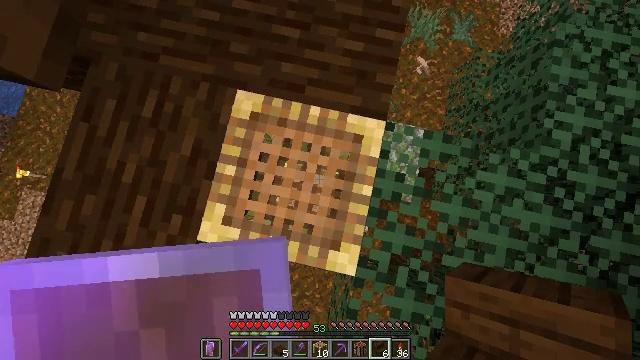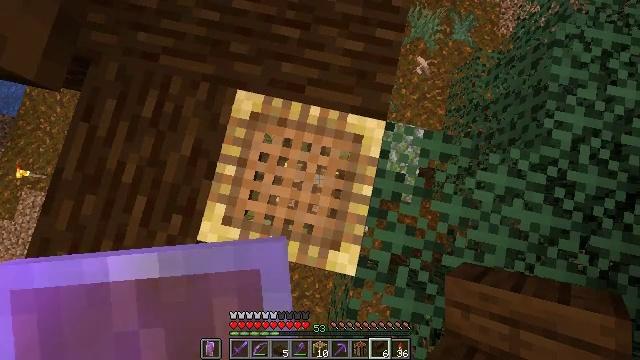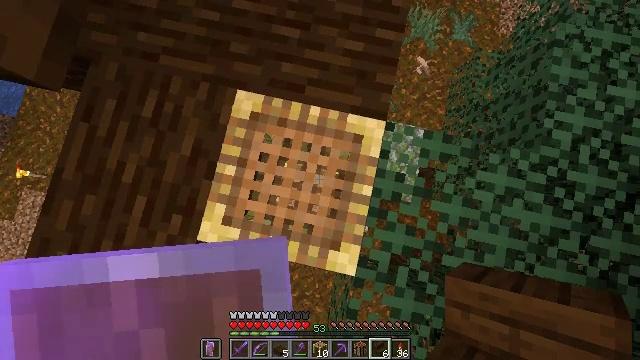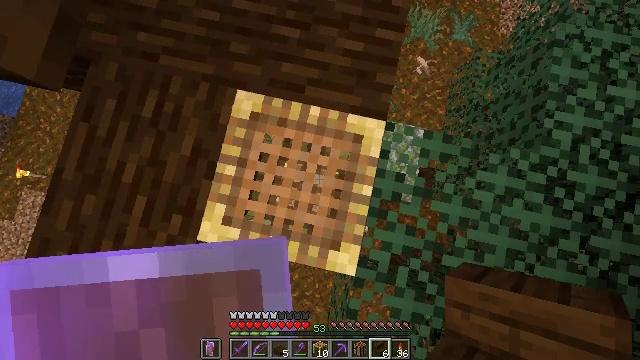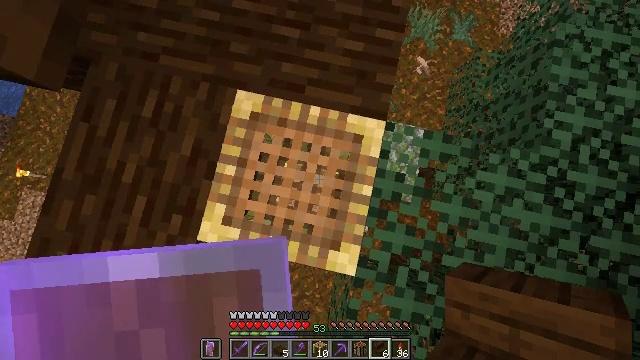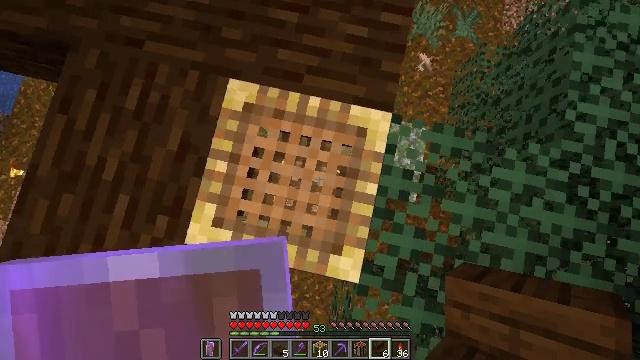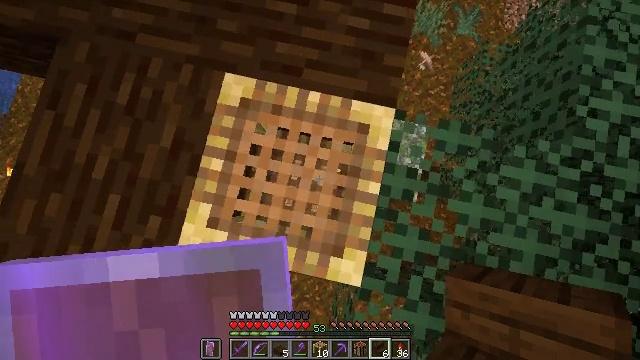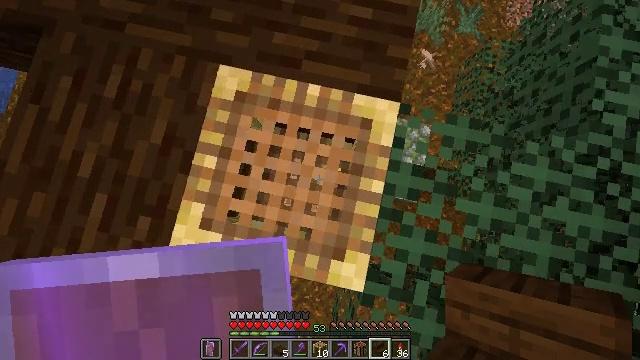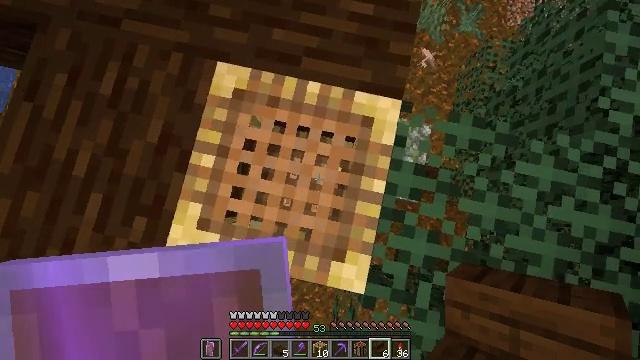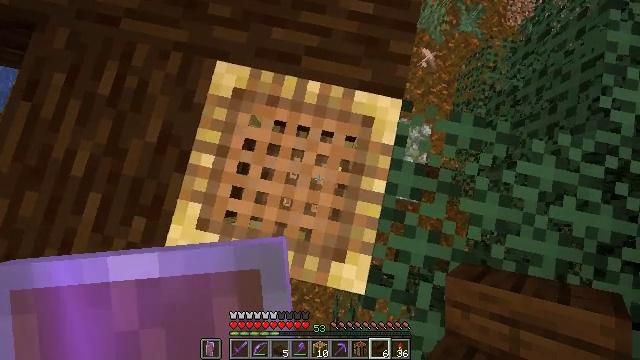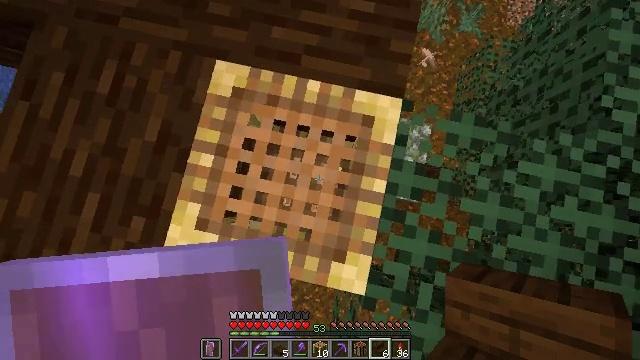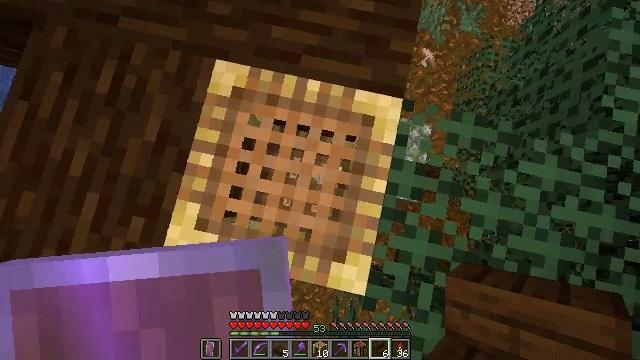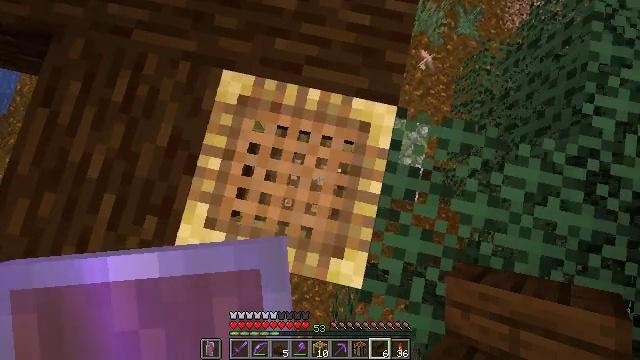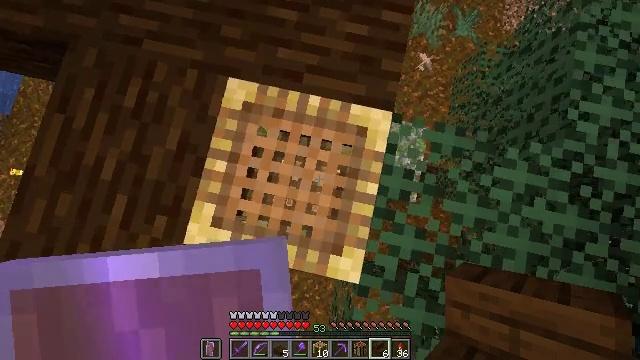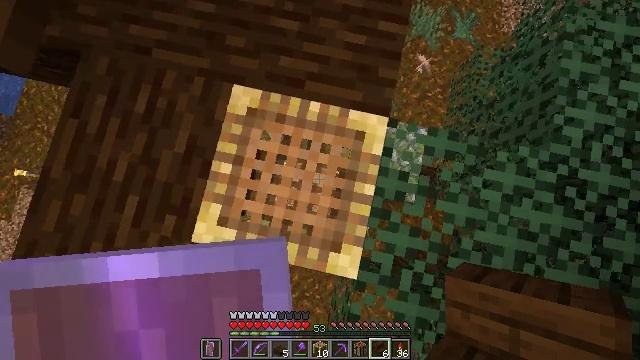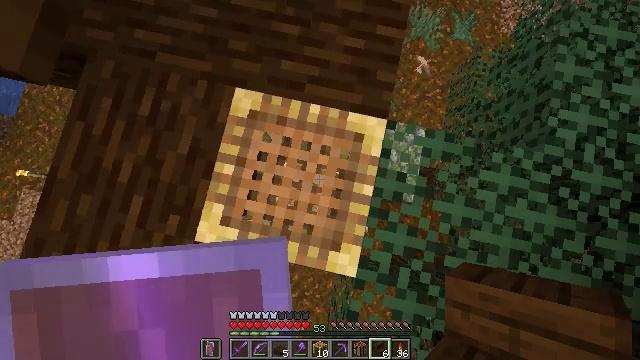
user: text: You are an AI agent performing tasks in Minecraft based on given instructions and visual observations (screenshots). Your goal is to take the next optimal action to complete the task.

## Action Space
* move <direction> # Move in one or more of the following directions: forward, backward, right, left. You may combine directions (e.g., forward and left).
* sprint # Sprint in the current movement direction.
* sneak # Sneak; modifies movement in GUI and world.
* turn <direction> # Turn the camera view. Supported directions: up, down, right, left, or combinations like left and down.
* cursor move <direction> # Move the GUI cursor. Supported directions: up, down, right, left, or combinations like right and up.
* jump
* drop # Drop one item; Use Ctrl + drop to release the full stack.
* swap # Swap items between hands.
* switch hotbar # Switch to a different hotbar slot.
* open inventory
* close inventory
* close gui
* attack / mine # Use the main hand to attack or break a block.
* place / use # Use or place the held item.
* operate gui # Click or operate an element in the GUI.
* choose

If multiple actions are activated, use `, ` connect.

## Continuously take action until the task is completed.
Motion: motion action
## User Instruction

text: Remove the scaffolding structure.
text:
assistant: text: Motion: no_op
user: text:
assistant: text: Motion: no_op
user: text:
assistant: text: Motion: no_op
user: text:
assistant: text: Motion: sneak
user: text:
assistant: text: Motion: sneak
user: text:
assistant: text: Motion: sneak
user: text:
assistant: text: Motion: sneak
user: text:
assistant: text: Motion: sneak
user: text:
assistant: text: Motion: sneak
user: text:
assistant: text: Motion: no_op
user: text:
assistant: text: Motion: no_op
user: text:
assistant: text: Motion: no_op
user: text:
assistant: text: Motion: no_op
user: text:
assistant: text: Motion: no_op
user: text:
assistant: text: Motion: no_op
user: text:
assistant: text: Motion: no_op
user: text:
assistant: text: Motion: no_op
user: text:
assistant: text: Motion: no_op
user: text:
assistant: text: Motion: no_op
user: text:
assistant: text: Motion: no_op
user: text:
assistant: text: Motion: no_op
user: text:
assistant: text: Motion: no_op
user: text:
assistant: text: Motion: turn right
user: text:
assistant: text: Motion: no_op
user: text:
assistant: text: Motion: turn right and down
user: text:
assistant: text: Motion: turn down
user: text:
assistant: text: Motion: no_op
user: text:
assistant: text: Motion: turn down
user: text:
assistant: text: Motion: turn down
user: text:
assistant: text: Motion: turn down